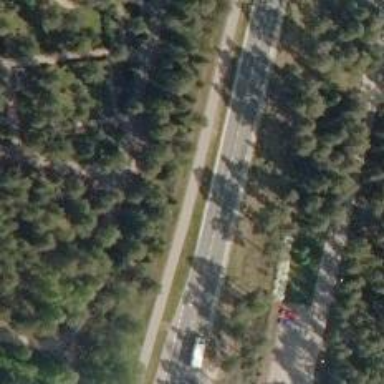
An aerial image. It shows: Asphalt cycleway.